Aerial crown-view tile of a tropical tree (Barro Colorado Island, Panama), acquired 20250915:
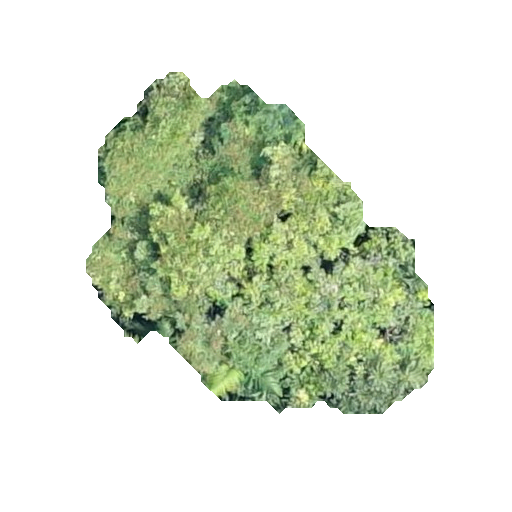
Species: Protium tenuifolium
GBIF accepted scientific name: Protium tenuifolium
Crown area: 114.448 m²